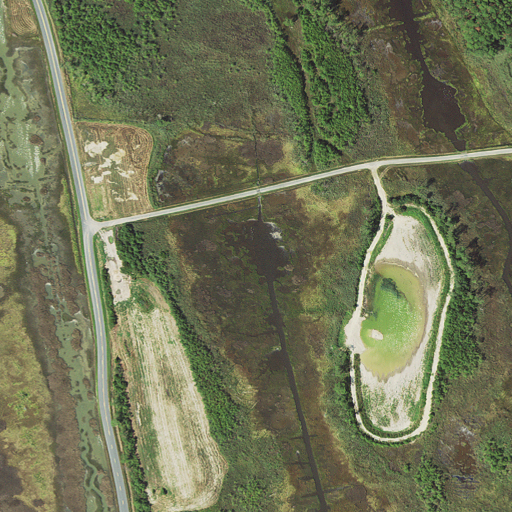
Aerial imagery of island in Maryland named Hooper Islands containing herbaceous wetlands, woody wetlands, low intensity development, medium intensity development, open development, and high intensity development